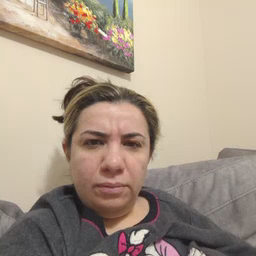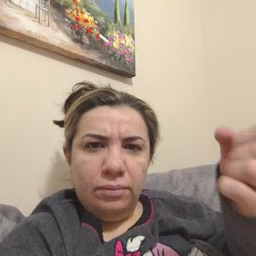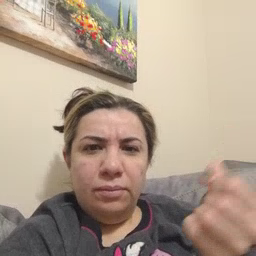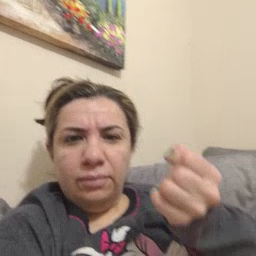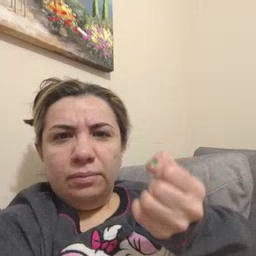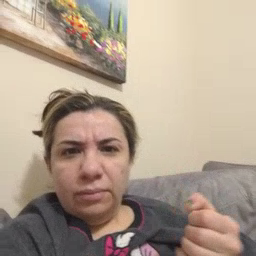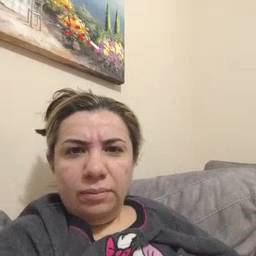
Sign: drawer